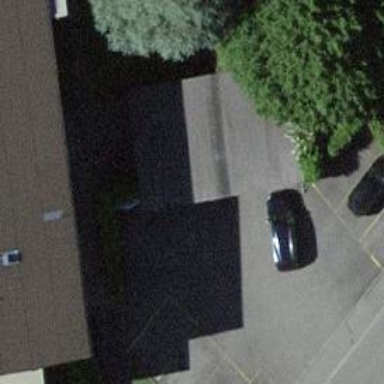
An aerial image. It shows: Garage building.